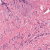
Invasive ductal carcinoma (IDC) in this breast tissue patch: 1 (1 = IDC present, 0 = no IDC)